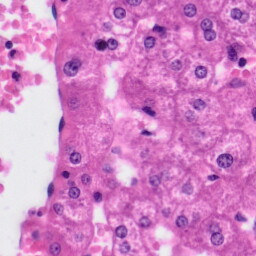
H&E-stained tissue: Liver